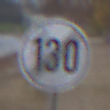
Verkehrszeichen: EndeGeschwindigkeit130
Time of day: MorningAfternoon
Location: Outdoor (Nature)
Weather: Overcast
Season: NotSpecified
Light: Natural